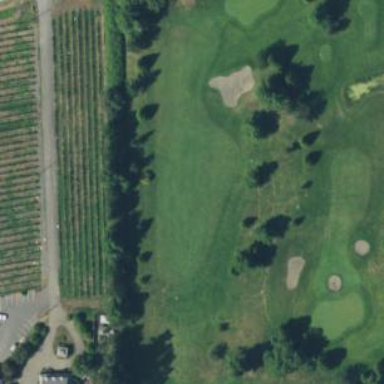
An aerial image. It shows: Rough area on grassy golf course.